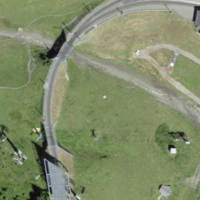
EUNIS habitat code: 23
Species observed at this site:
Bufo bufo
Carduelis citrinella